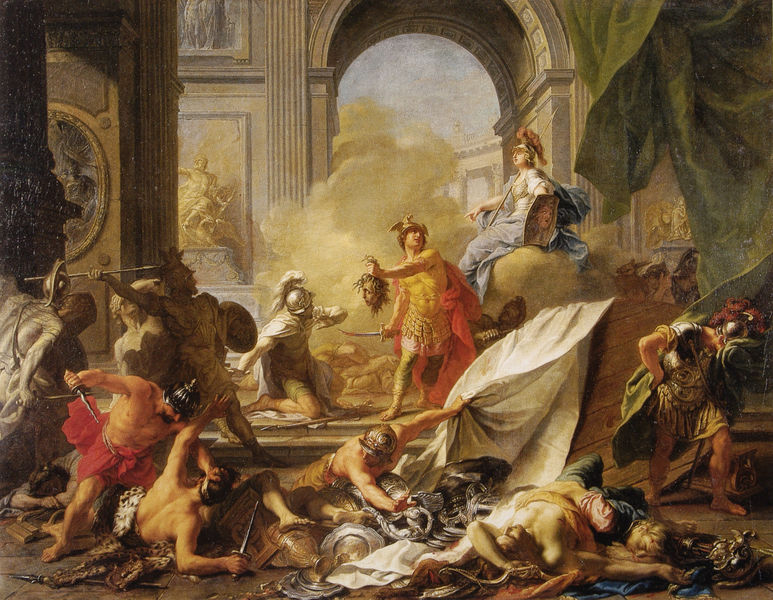
Titel: Perseus mit dem Medusenhaupt vor Minerva
Künstler: Jean-Marc Nattier
Standort: Tours
Institution: Musée des Beaux-Arts
Schlagwörter: blau, gemälde, himmel, kampf, kopf, nackt, umhang, gelb, grün, menschen, braun, frau, grau, köpfe, männer, raum, schwarz, stühle, szene, säule, säulen, tisch, weiss, rot, tuch, wolke, wand, architektur, barock, enthauptet, enthauptung, falten, geköpft, haupt, mord, tod, tischdecke, tischtuch, vorhang, rauch, klassizismus, renaissance, amphoren, fell, liegen, bogen, perspektive, leine, ölgemälde, gewalt, krieg, schlacht, historienbild, lanze, soldaten, vasen, stufe, stufen, faltenwurf, halbnackt, laken, tor, schild, antike, torbogen, militär, schwert, schwerter, säbel, waffen, soldat, tote, helm, göttin, rüstung, rom, römer, weißß, helme, harnisch, antik, götter, dramatisch, mythos, dolch, krieger, historienmalerei, haupt der medusa, medusa, medusenhaupt, perseus, historiengemälde, historismus, tempel, rauchwolke, speer, töten, hermes, kreig, merkur, gefallene, klassik, gefallen, athena, gefecht, klassizistisch, triumphbogen, schilde, rüstungen, sperr, anitke, scherter, theseus, gorgonenhaupt, stress, bogena, wolek, atufen, leoparfenfell, 19. jahrundert, klasiik, triumphnogen, iraum